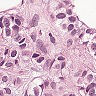
Metastatic tissue present: yes